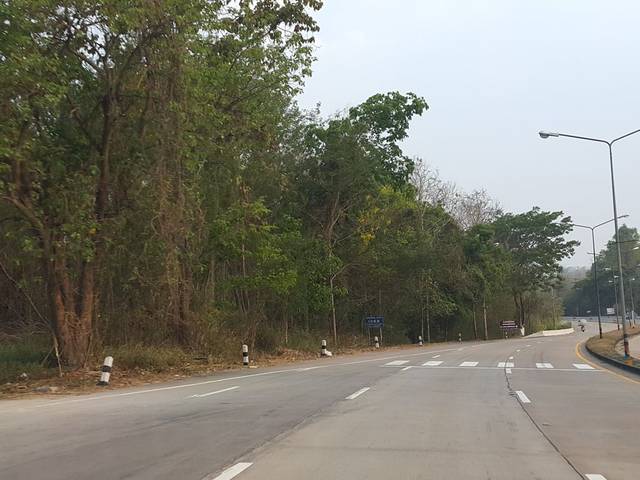
Region: Thailand
Coordinates: 18.354, 99.243